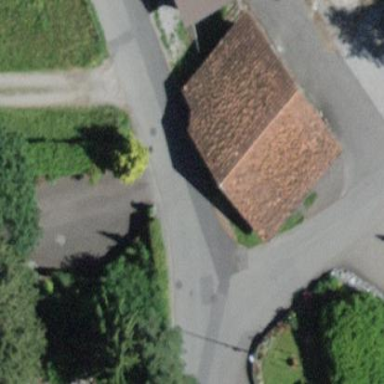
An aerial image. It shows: Barn.